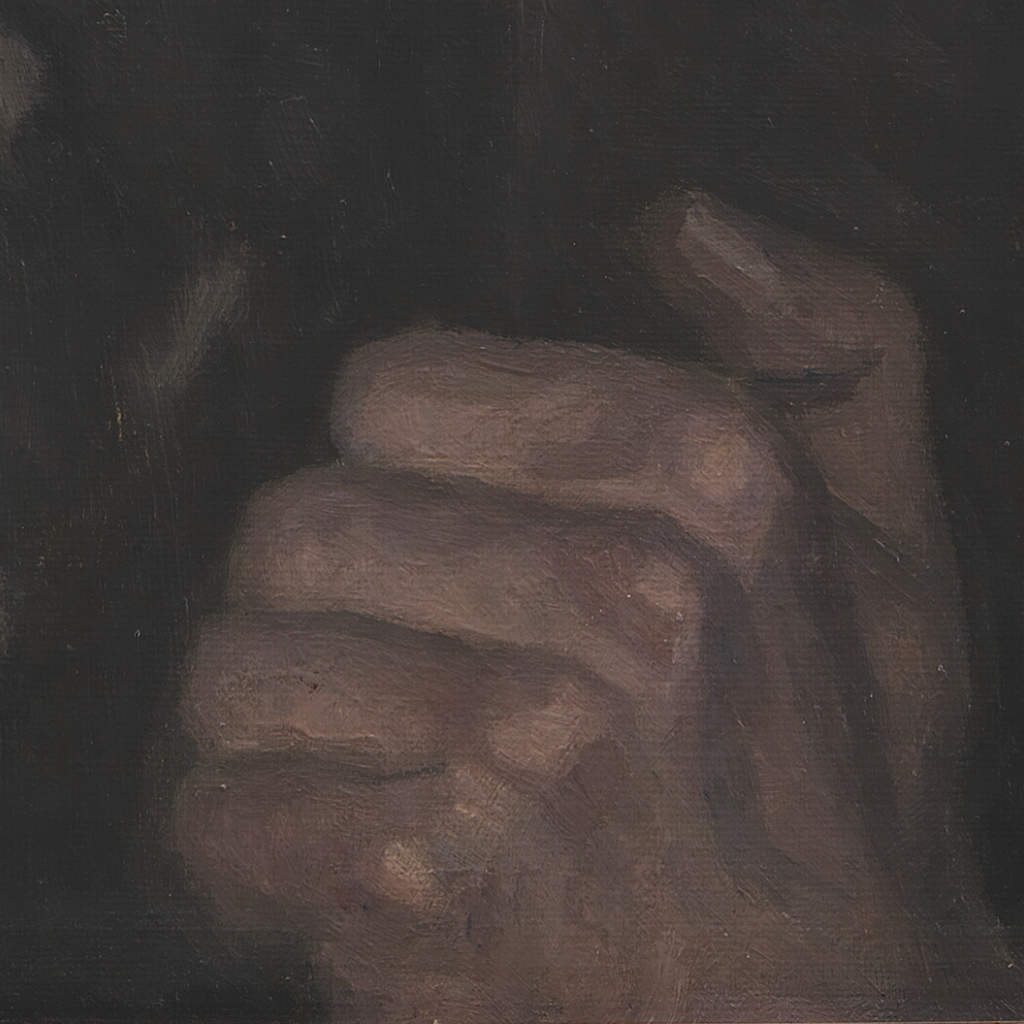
portrait painting, extreme close up, soft diffused light, hand gripping dark jacket lapel, dark atmospheric background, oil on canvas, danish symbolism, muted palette